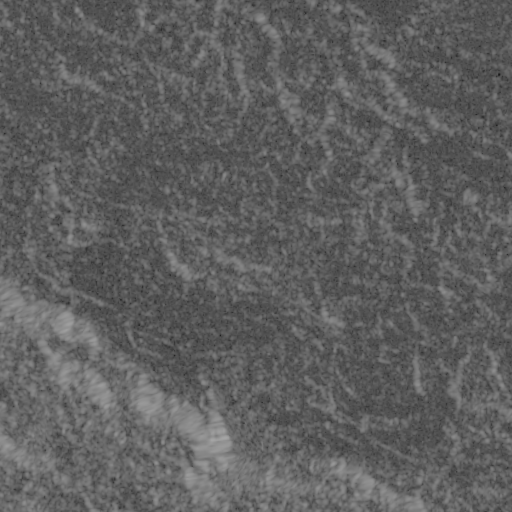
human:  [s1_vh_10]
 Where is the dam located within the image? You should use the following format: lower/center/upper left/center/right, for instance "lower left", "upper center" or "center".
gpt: The dam is located in the lower left of the image.
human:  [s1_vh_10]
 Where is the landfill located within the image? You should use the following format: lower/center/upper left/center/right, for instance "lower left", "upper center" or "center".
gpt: The landfill is located in the center left of the image.
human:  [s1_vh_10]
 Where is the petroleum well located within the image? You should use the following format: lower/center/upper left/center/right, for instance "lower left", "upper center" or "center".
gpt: The petroleum well is located in the center left of the image.
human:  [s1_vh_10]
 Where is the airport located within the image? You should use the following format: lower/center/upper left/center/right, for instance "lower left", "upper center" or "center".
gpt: There is no airport in the image.

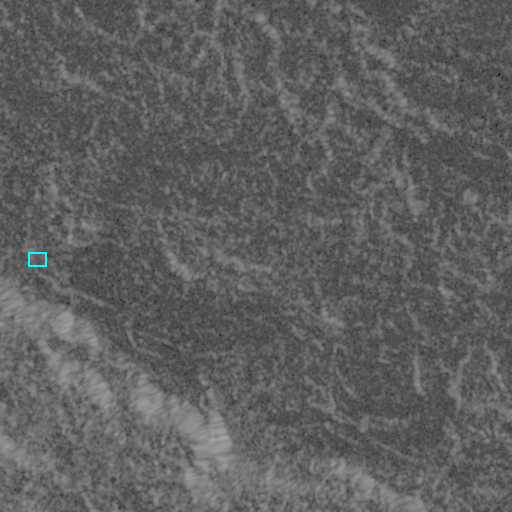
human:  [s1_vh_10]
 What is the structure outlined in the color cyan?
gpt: The structure outlined in cyan is a landfill.
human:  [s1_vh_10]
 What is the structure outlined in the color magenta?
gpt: There is no magenta outline.